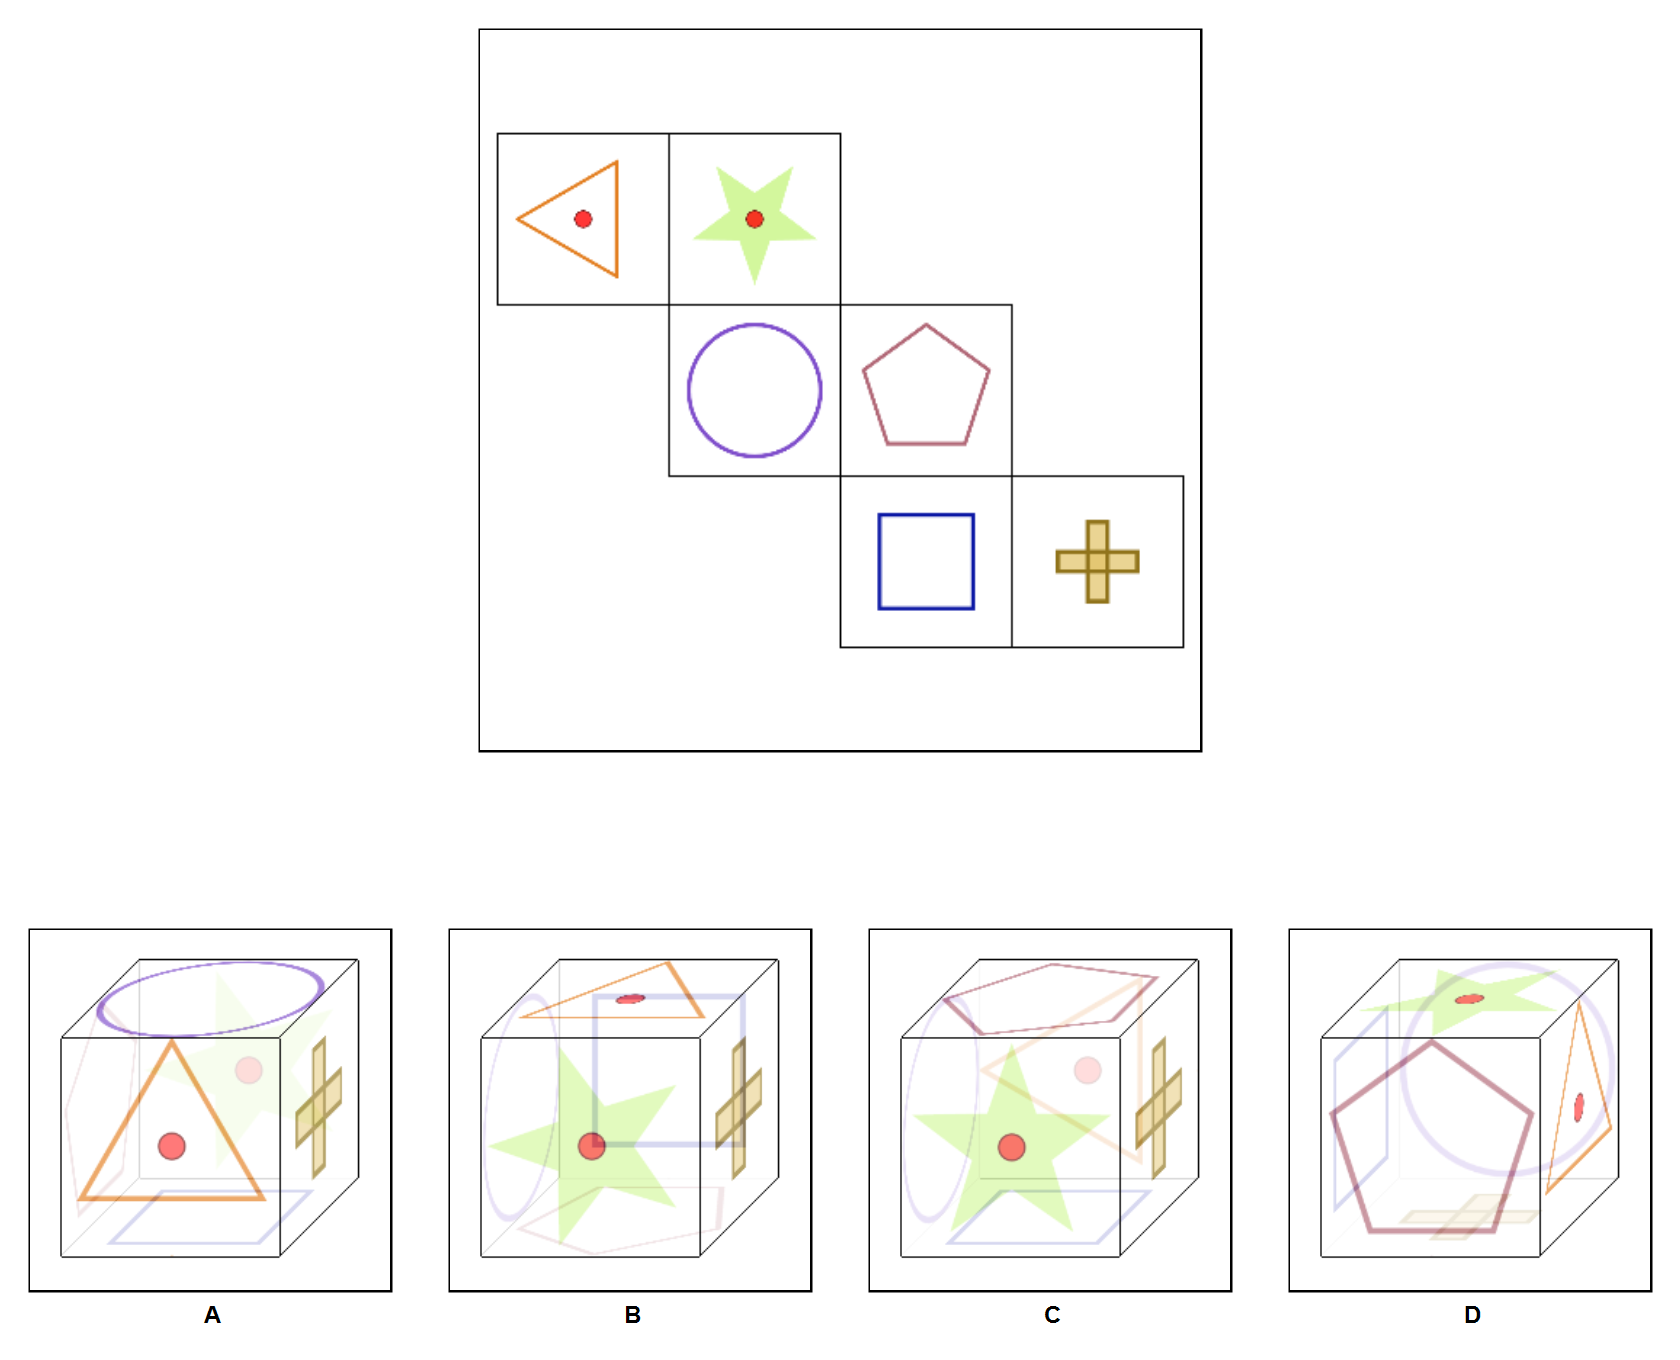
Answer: B